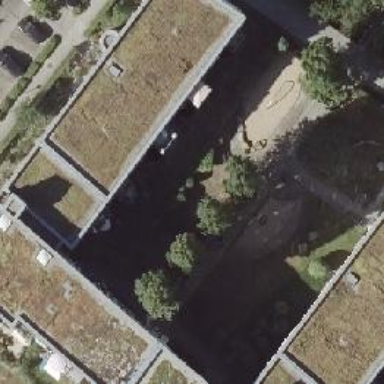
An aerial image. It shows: Building with apartments and flat roof.